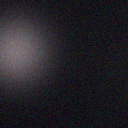
Screen state: off